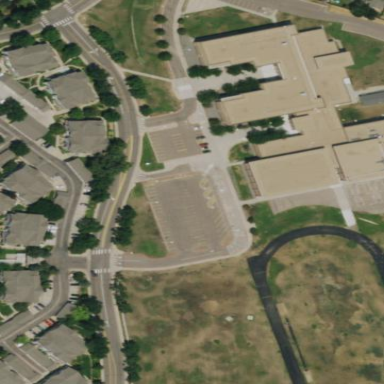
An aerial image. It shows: School.